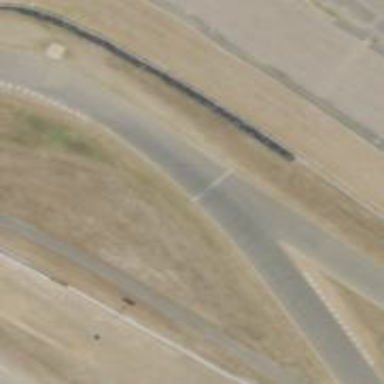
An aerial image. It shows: Raceway for motor sports.